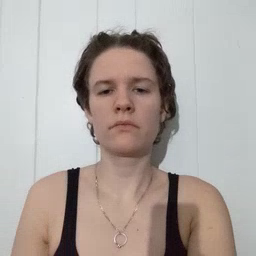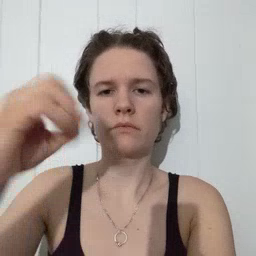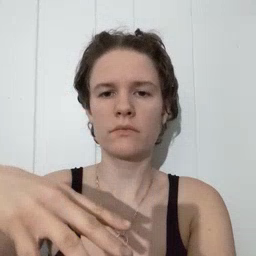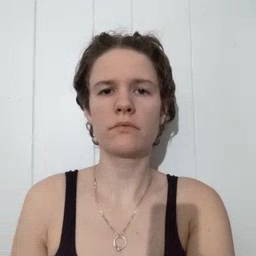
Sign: drop